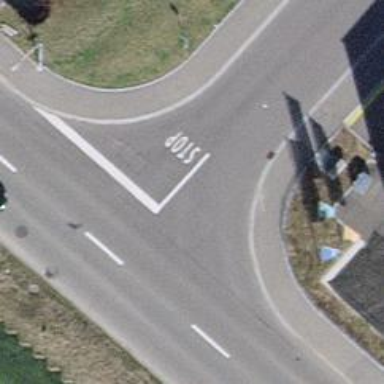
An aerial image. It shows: Stop road.